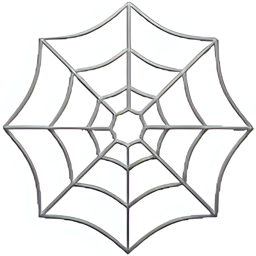
Name: spider web
Emoji: 🕸
Group: Animals & Nature
Sub-group: animal-bug